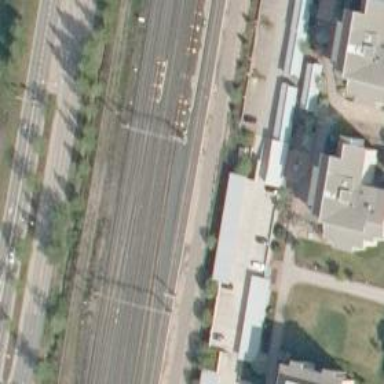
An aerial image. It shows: Railway track with continuous electrified contact line.